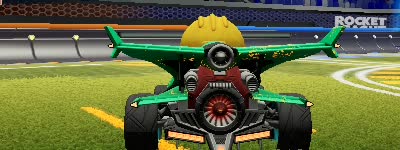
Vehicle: aftershock